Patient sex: M
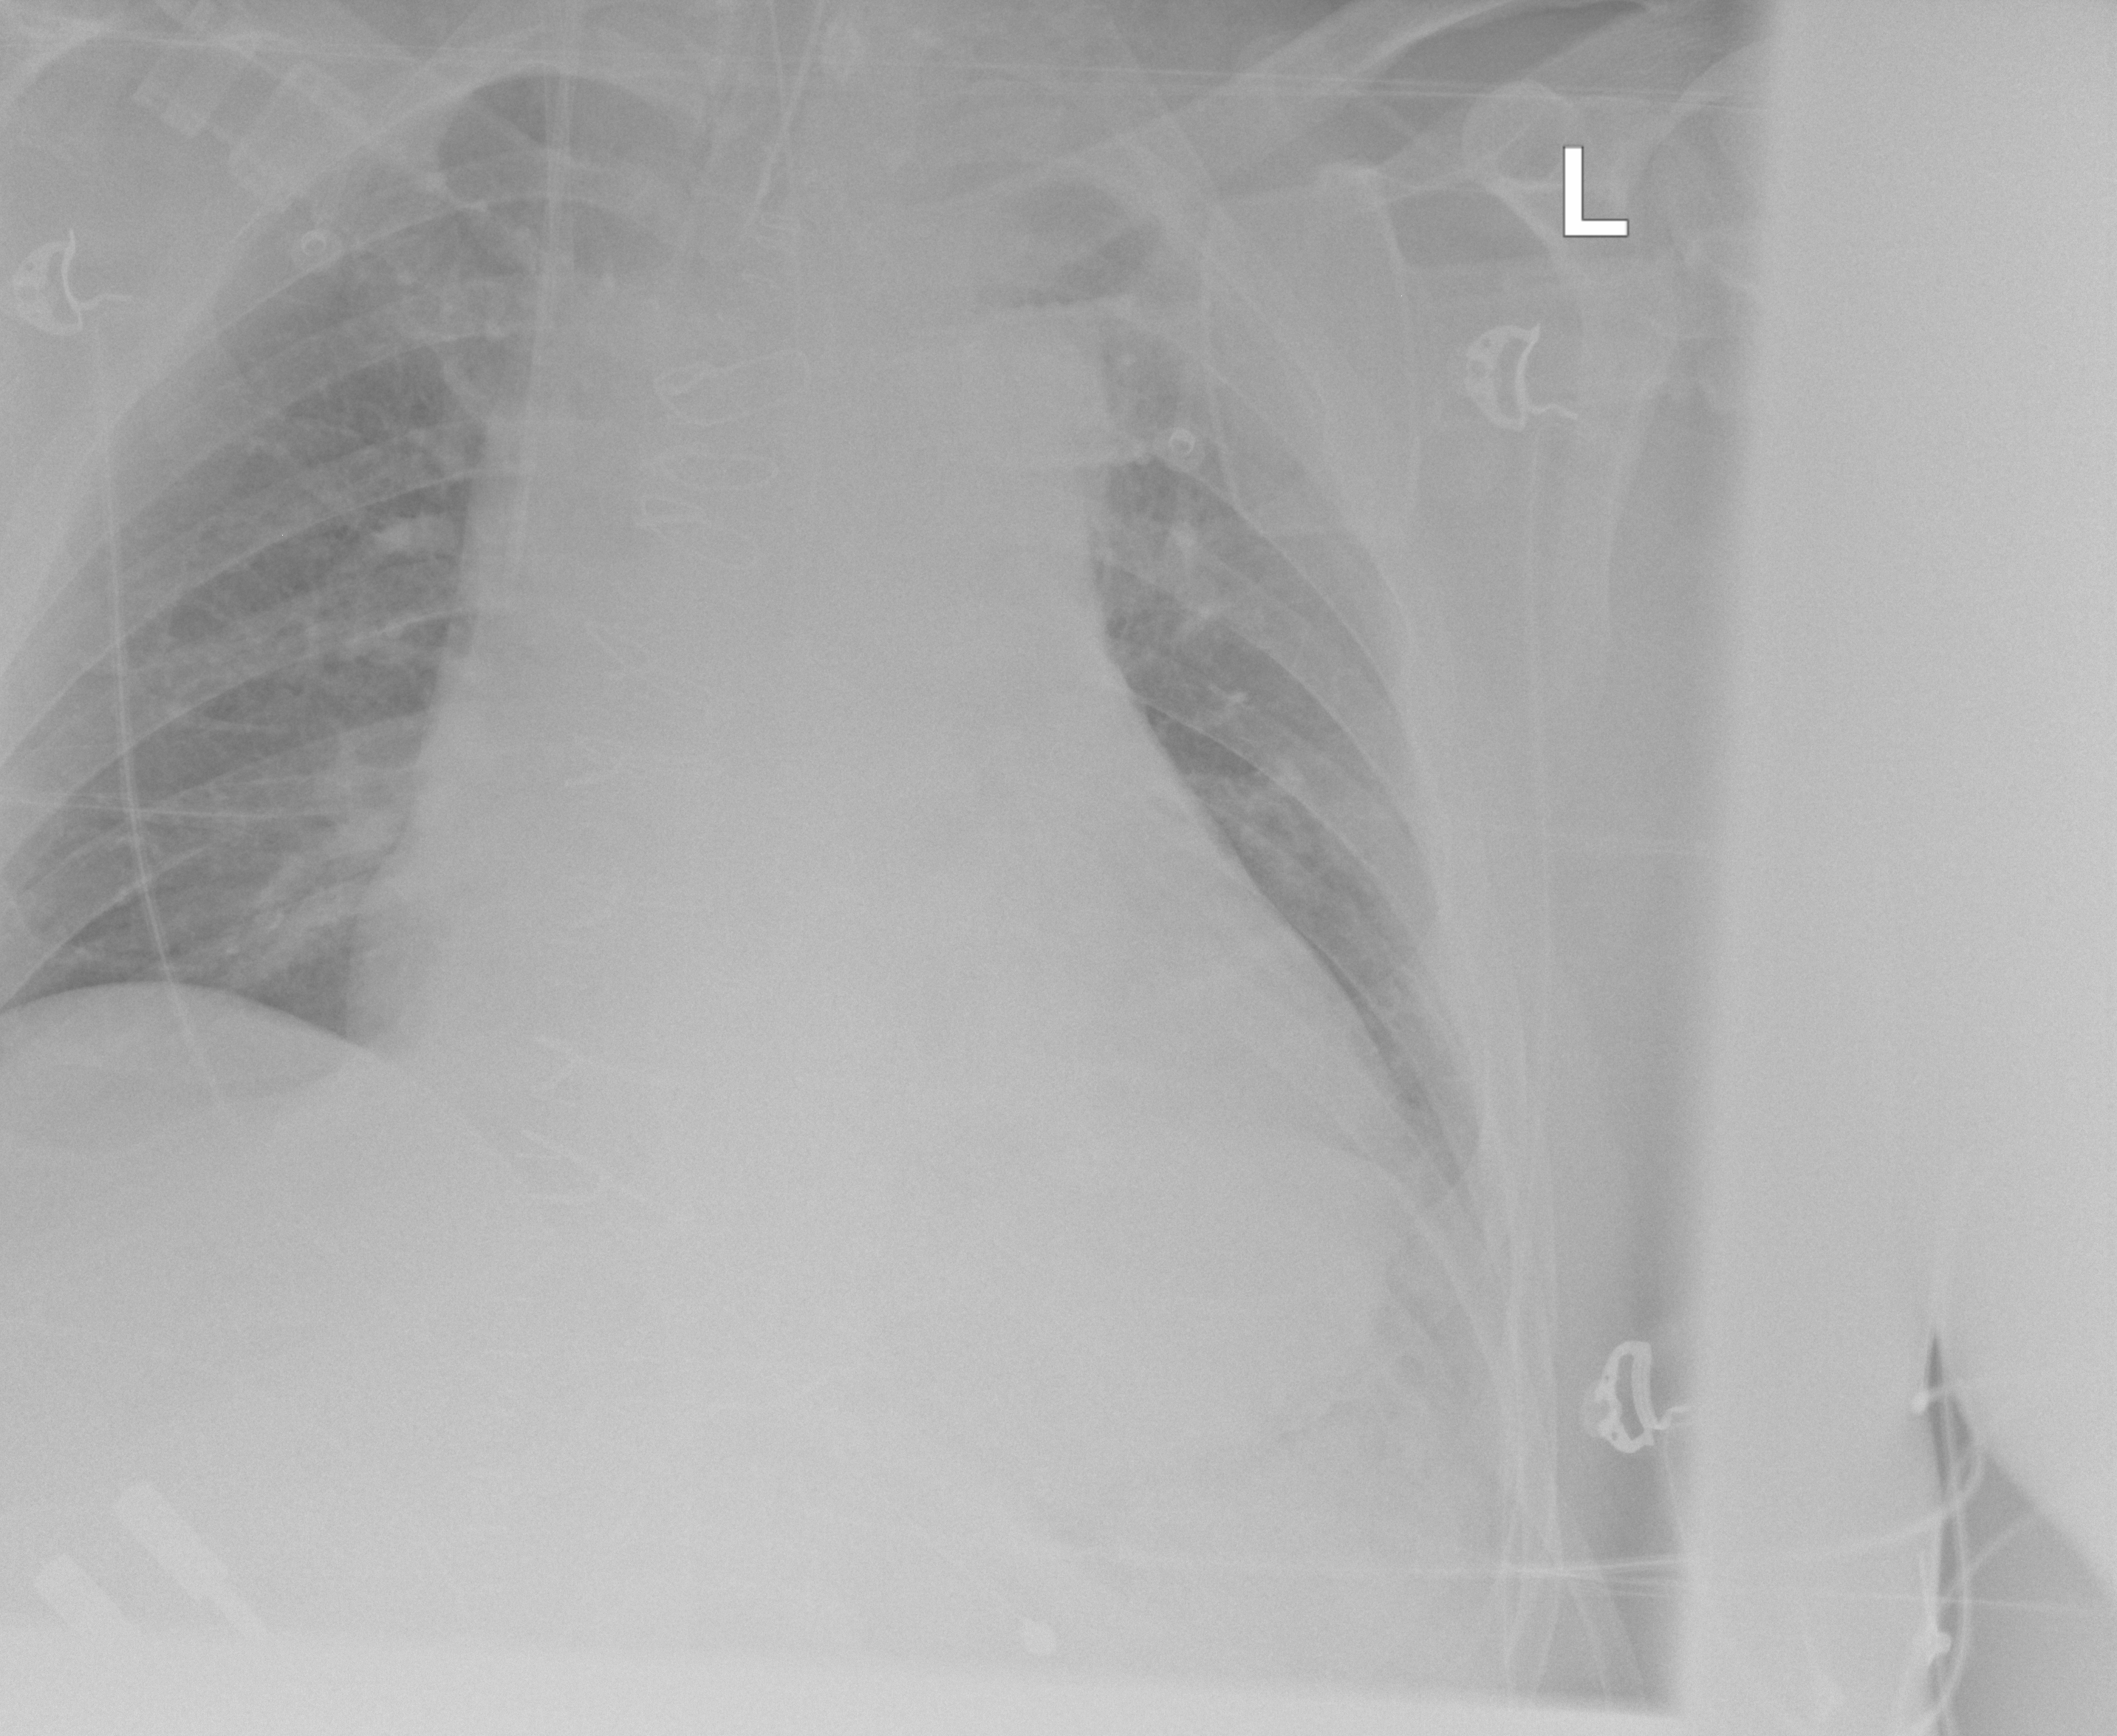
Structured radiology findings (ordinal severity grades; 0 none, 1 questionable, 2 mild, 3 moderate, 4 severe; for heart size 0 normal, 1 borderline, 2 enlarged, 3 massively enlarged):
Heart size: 2
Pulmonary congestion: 0
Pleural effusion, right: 0
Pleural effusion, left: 1
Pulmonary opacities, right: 0
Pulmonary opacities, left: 0
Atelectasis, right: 0
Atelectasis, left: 2